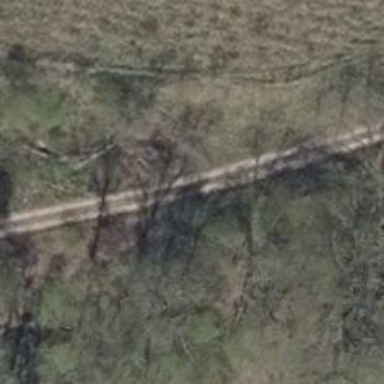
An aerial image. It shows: Sandy track road with grade3 tracktype.